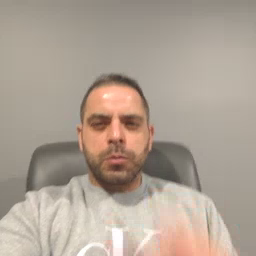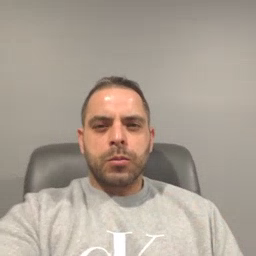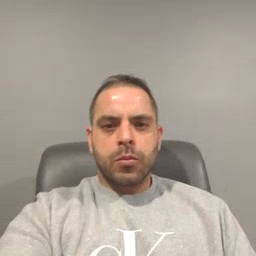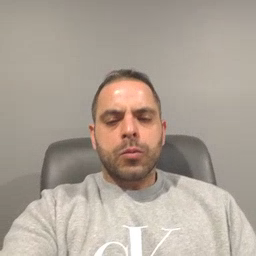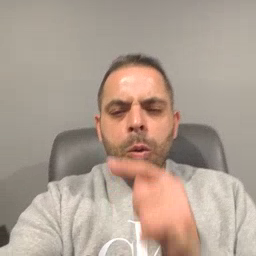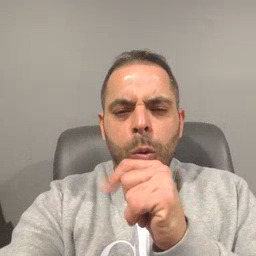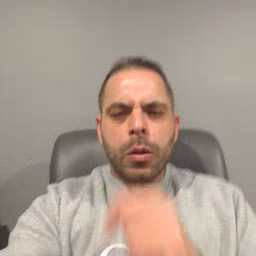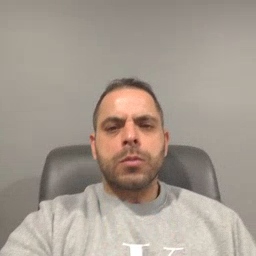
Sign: who